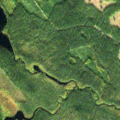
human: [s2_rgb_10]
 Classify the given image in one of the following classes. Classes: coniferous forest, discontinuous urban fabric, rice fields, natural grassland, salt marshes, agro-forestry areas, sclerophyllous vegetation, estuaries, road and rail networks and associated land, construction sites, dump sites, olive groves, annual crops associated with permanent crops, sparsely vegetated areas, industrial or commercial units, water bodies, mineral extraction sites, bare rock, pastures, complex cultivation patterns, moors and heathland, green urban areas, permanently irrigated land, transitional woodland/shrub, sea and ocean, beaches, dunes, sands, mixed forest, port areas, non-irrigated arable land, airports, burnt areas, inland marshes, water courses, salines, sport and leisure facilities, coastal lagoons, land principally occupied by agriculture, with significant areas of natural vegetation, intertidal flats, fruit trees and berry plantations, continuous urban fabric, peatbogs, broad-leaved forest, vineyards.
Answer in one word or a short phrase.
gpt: coniferous forest, transitional woodland/shrub, water bodies